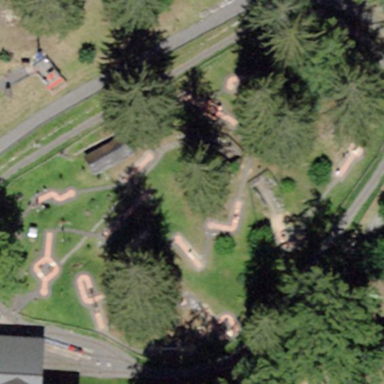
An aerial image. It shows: Miniature golf course for leisure and sport.